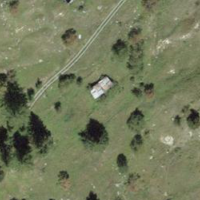
EUNIS habitat code: 23
Species observed at this site:
Larix decidua